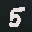
Label: 5